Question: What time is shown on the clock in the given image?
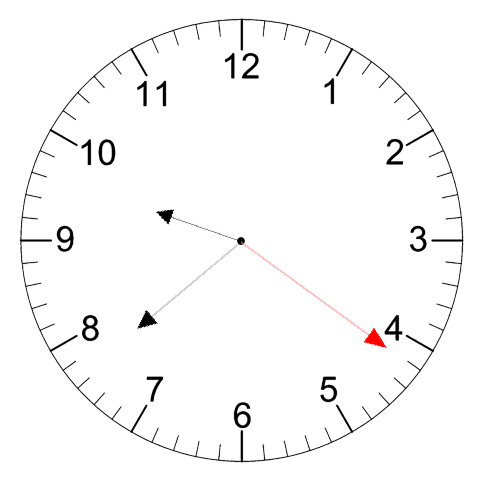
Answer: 09:38:21